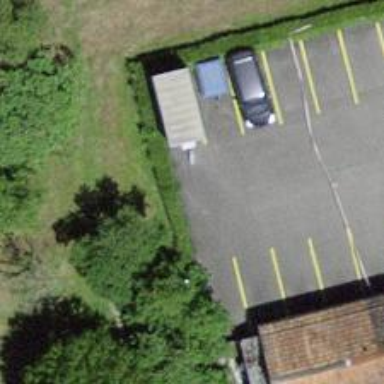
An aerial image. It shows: Road serving as parking aisle.